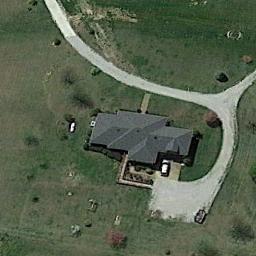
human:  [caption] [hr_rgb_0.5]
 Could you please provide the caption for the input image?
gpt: A  building in a sparse residential .

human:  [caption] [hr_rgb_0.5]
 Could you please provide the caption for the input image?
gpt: The sparse residential is on the grass next to a road .

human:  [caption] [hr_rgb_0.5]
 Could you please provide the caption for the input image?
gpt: A grey house in a sparse residential area surrounded by grass and two roads .

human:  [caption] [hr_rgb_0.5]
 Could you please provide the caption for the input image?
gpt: Here is a gorgeous home with a trail behind and a row of trees in front .

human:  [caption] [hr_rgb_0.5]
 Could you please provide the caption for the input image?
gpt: A sparse residential area with a black building on the green meadow .